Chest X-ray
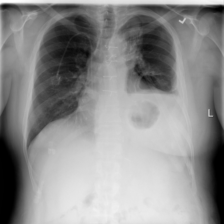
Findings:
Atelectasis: negative
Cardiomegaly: negative
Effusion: negative
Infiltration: negative
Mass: negative
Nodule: negative
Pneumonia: negative
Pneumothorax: negative
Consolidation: negative
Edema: negative
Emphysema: negative
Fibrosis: negative
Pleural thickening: negative
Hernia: negative